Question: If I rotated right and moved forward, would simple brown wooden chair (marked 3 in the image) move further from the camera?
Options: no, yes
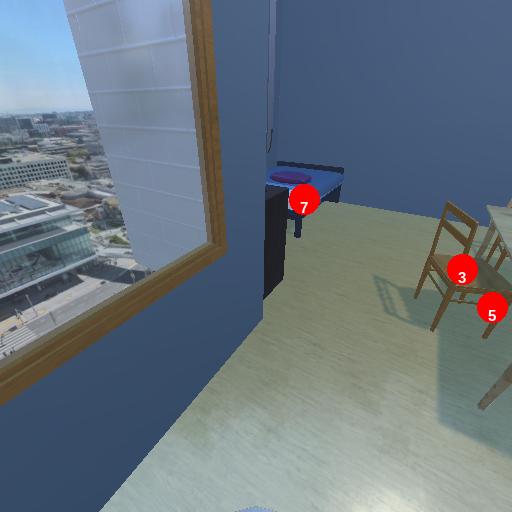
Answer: no